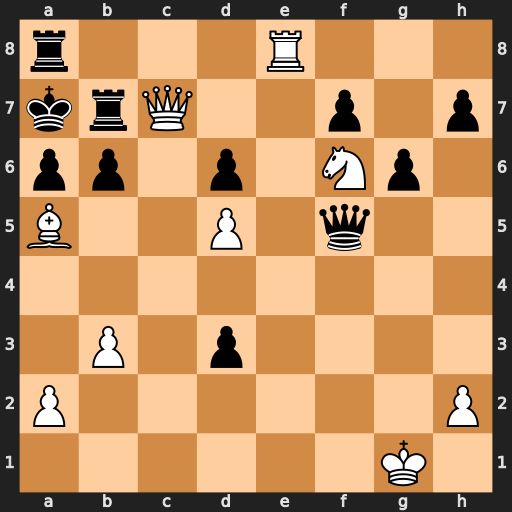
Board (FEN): r3R3/krQ2p1p/pp1p1Np1/B2P1q2/8/1P1p4/P6P/6K1
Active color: w
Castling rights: -
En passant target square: -
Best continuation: Bxb6#